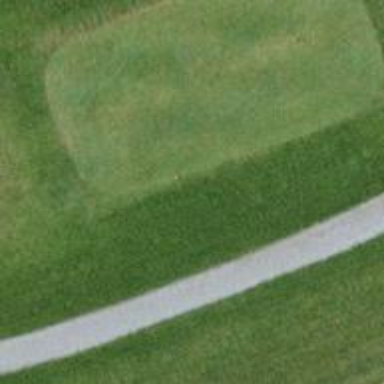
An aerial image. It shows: Golf tee.